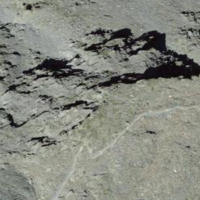
EUNIS habitat code: 48
Species observed at this site:
Silene acaulis
Bistorta vivipara
Saxifraga oppositifolia
Saxifraga exarata